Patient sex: M
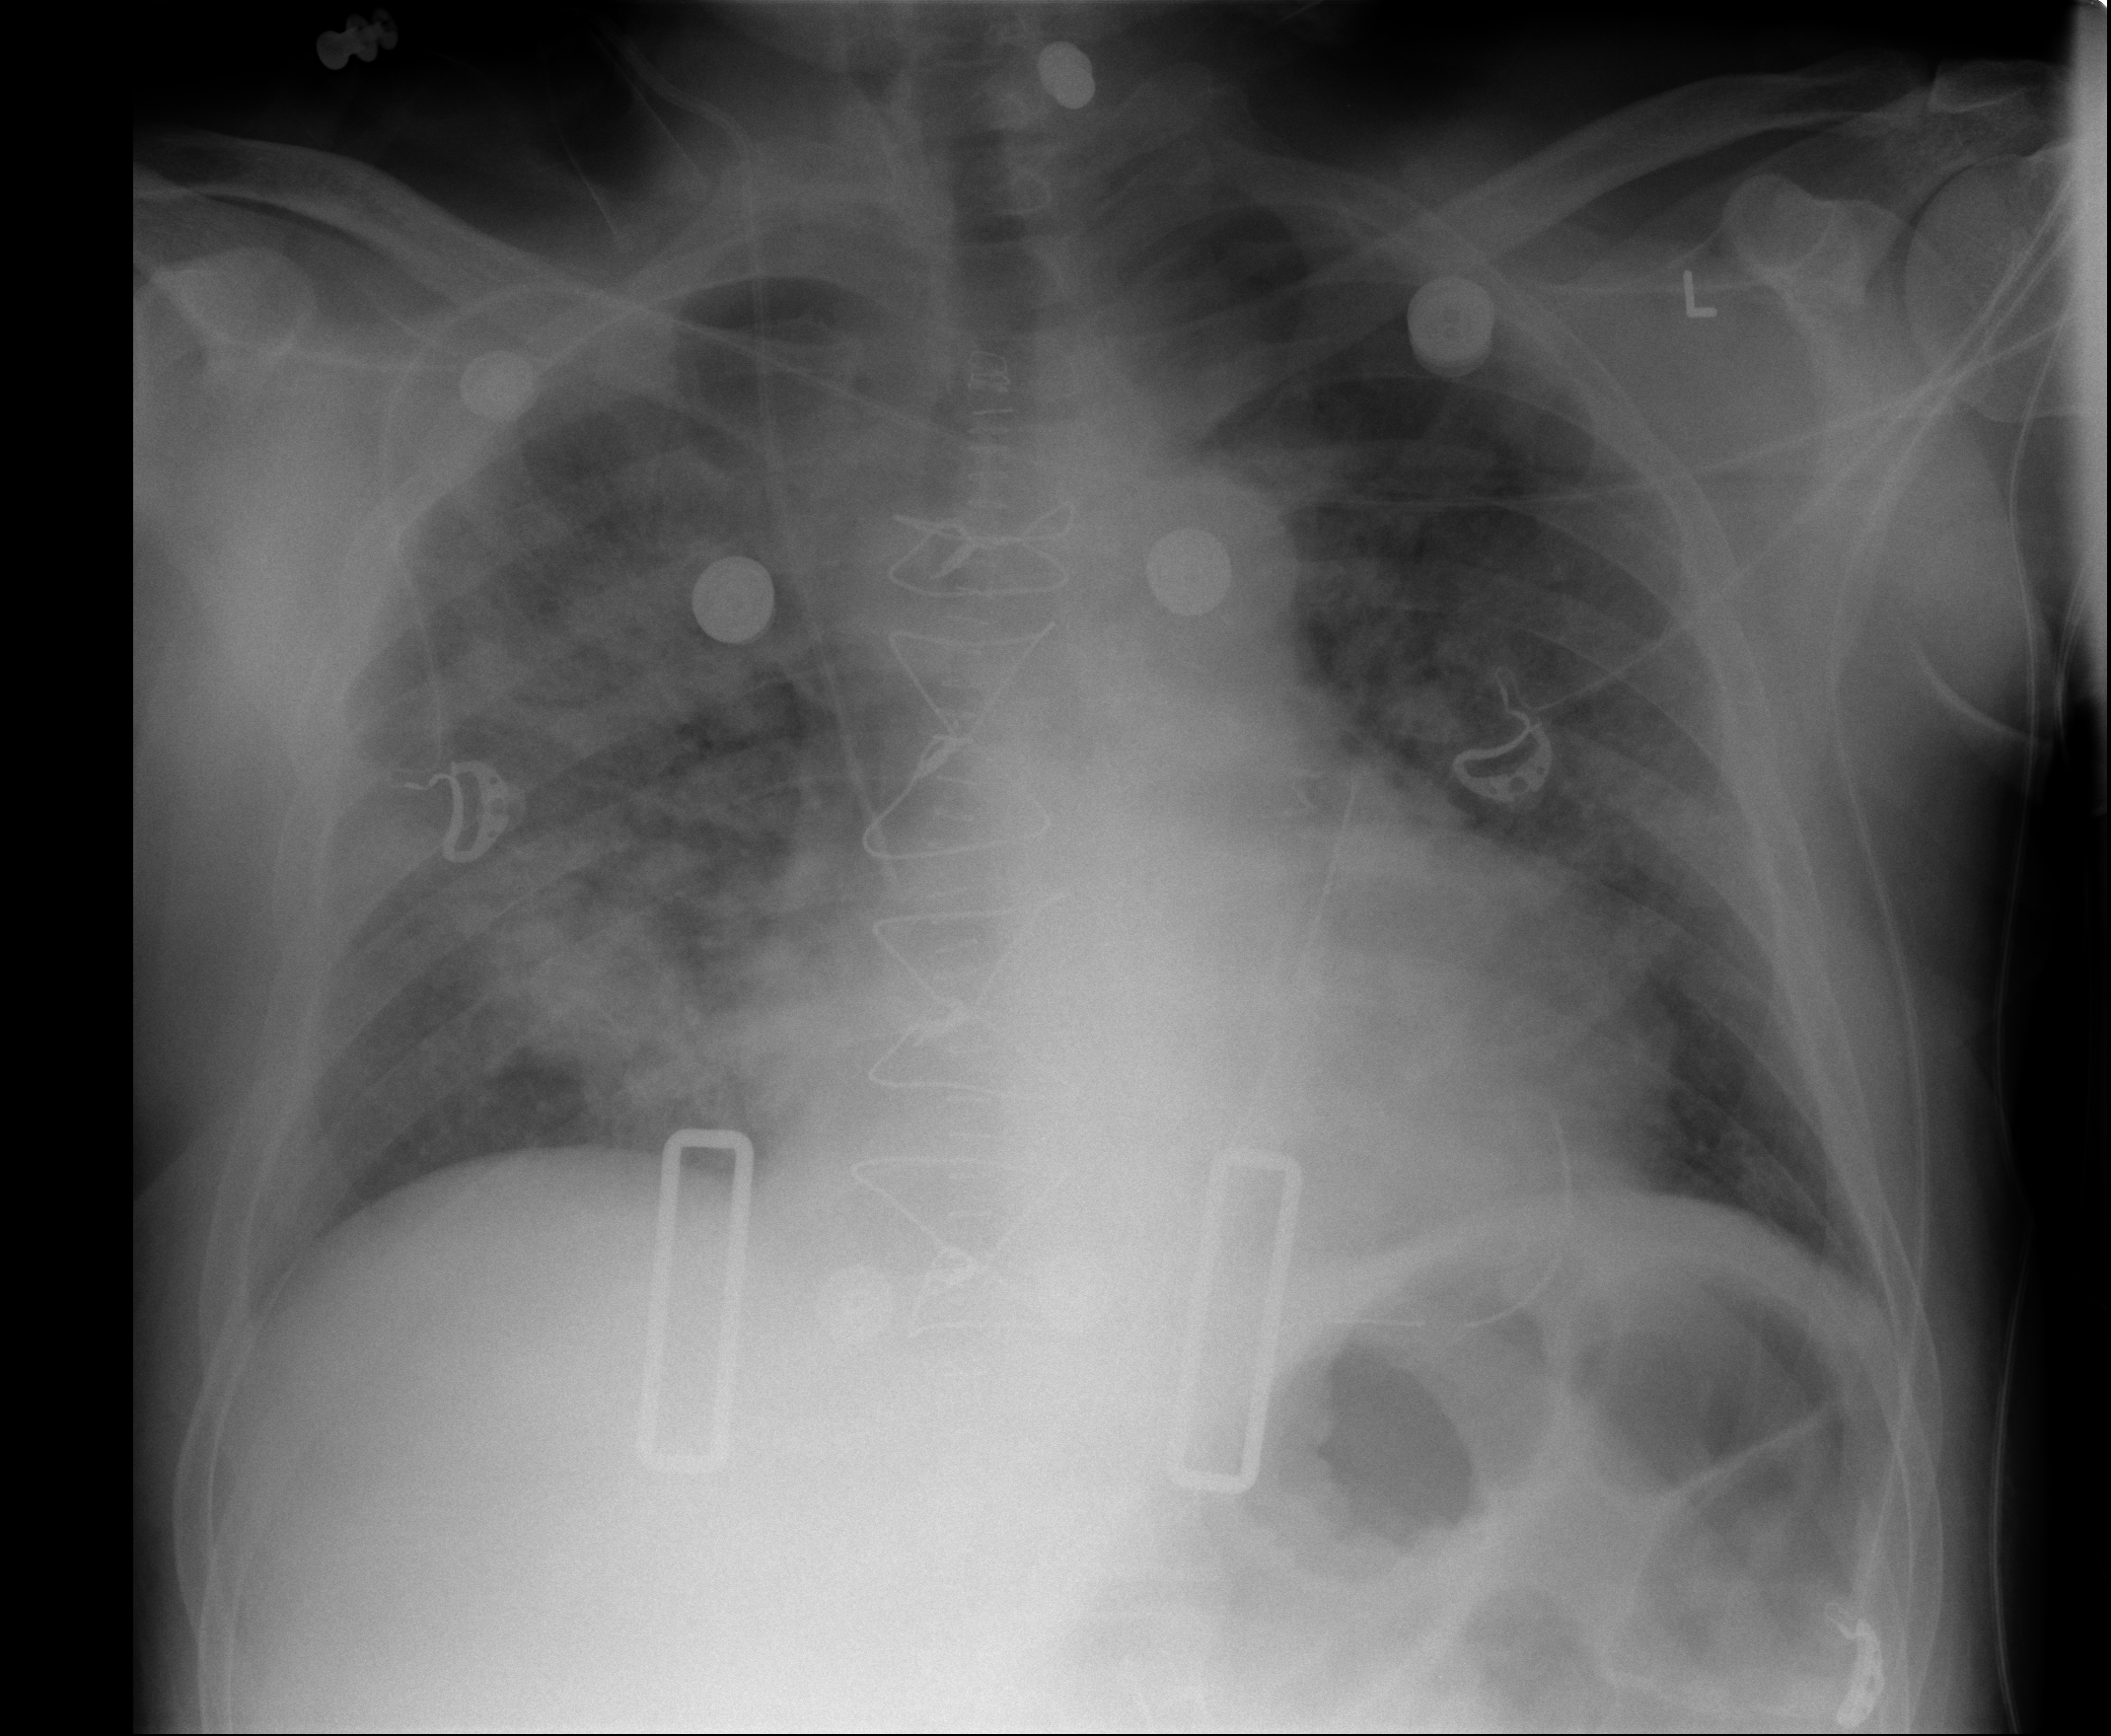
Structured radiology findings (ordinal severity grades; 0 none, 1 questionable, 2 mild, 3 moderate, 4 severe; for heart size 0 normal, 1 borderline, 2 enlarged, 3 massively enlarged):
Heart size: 2
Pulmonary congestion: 3
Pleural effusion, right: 1
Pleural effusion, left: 1
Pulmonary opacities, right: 2
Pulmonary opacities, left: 2
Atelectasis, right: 2
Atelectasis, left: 2